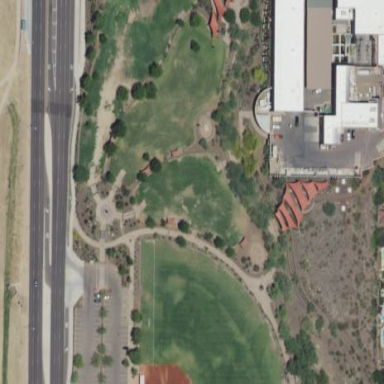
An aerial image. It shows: Dog park enclosed by fence.